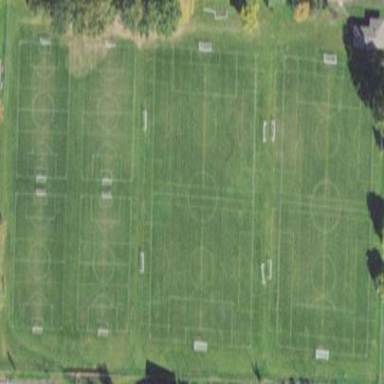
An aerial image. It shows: Soccer pitch for outdoor sports and leisure activities.